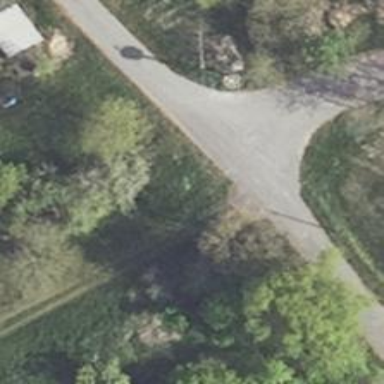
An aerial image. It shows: Residential road.